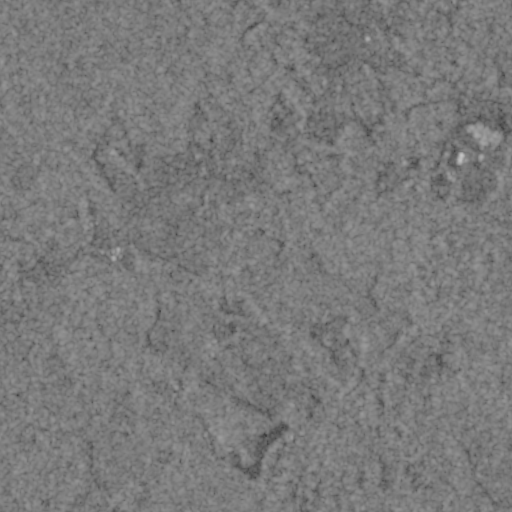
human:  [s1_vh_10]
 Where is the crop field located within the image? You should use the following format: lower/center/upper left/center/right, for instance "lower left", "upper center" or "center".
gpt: The crop field is located in the upper right of the image.
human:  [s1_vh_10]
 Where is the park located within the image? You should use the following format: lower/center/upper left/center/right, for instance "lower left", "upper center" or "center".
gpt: The park is located in the upper right of the image.
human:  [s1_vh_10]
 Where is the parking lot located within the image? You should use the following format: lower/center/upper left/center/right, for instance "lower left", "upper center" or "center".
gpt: The parking lot is located in the upper right of the image.
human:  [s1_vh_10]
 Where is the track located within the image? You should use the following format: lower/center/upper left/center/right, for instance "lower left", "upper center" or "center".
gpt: The track is located in the upper right of the image.
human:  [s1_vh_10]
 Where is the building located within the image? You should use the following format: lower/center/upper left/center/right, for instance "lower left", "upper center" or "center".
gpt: The building is located in the upper right of the image.
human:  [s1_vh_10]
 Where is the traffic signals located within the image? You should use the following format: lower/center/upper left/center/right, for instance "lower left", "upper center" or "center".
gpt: The traffic signals is located in the upper right of the image.
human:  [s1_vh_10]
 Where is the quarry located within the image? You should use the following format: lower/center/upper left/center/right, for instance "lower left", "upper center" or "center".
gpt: There is no quarry in the image.

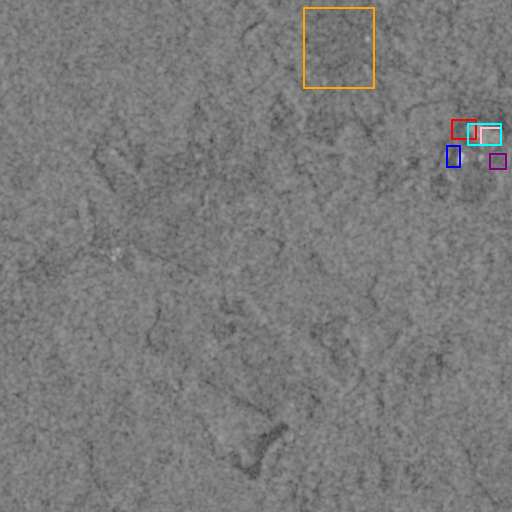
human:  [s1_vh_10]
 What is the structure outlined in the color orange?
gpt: The structure outlined in orange is a crop field.
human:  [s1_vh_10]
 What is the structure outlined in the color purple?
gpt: The structure outlined in purple is a park.
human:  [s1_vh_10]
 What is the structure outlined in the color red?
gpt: The structure outlined in red is a parking lot.
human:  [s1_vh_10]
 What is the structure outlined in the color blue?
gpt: The structure outlined in blue is a track.
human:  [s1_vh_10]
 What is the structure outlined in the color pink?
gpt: The structure outlined in pink is a building.
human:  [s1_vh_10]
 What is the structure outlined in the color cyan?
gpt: The structure outlined in cyan is a building.
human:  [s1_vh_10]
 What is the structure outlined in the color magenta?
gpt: There is no magenta outline.